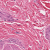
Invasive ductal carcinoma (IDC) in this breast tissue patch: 0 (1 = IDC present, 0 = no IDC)